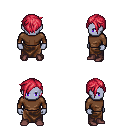
a pixel art fantasy rpg character, male body template, dark elf, purple skin, brown long-sleeve shirt, robe skirt, ruby red pixie cut hairstyle, maroon shoes, four views (front, back, left, right), 2x2 character sprite sheet, small pixel art, hard edges, no anti-aliasing